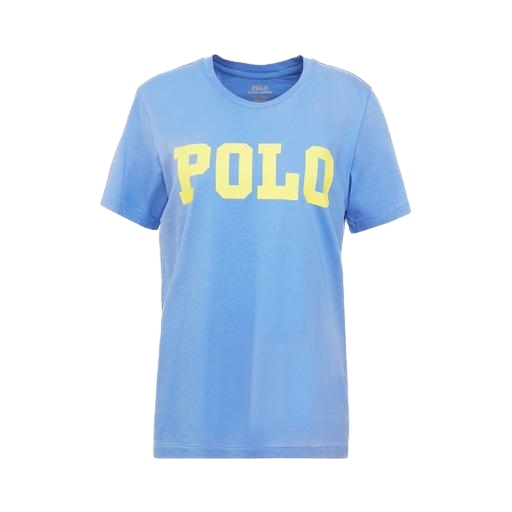
t-shirt classique light blue, blue logo jersey tee, studio cool tee blue, white background